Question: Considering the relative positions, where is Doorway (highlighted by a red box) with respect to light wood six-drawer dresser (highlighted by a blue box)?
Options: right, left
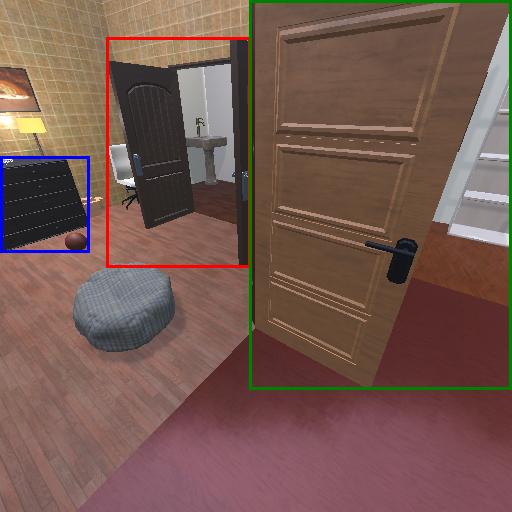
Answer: right